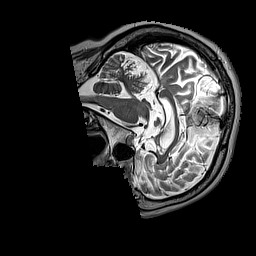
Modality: T2w
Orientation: sagittal
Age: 61
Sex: female
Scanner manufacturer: siemens
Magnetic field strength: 3 T
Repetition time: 3.2 s
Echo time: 0.212 s